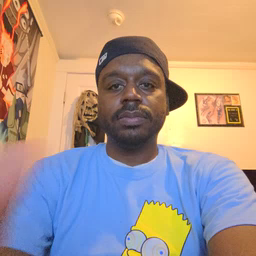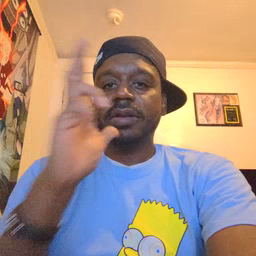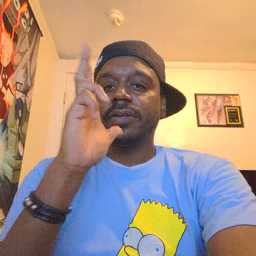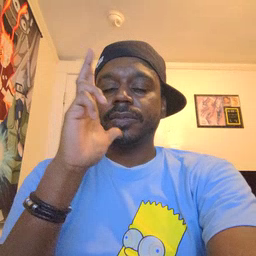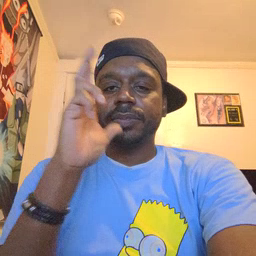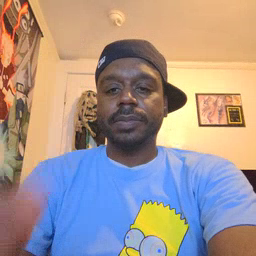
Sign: hen